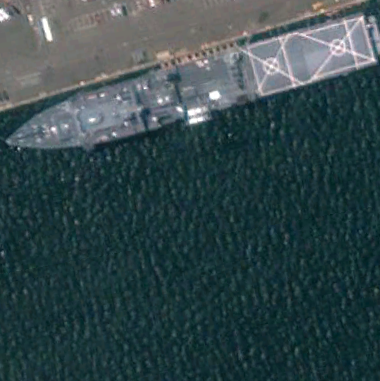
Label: combat